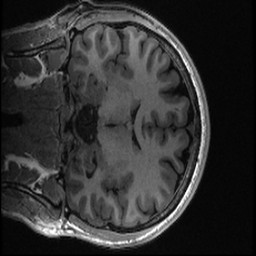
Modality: T1w
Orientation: coronal
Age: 28
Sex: male